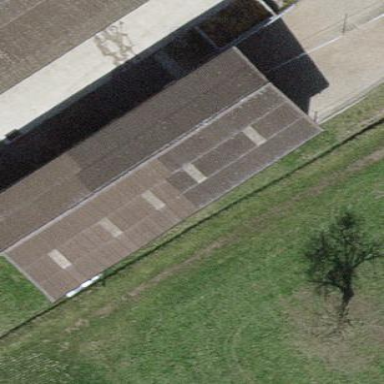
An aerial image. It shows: Gabled roof on farm auxiliary building.